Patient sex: M
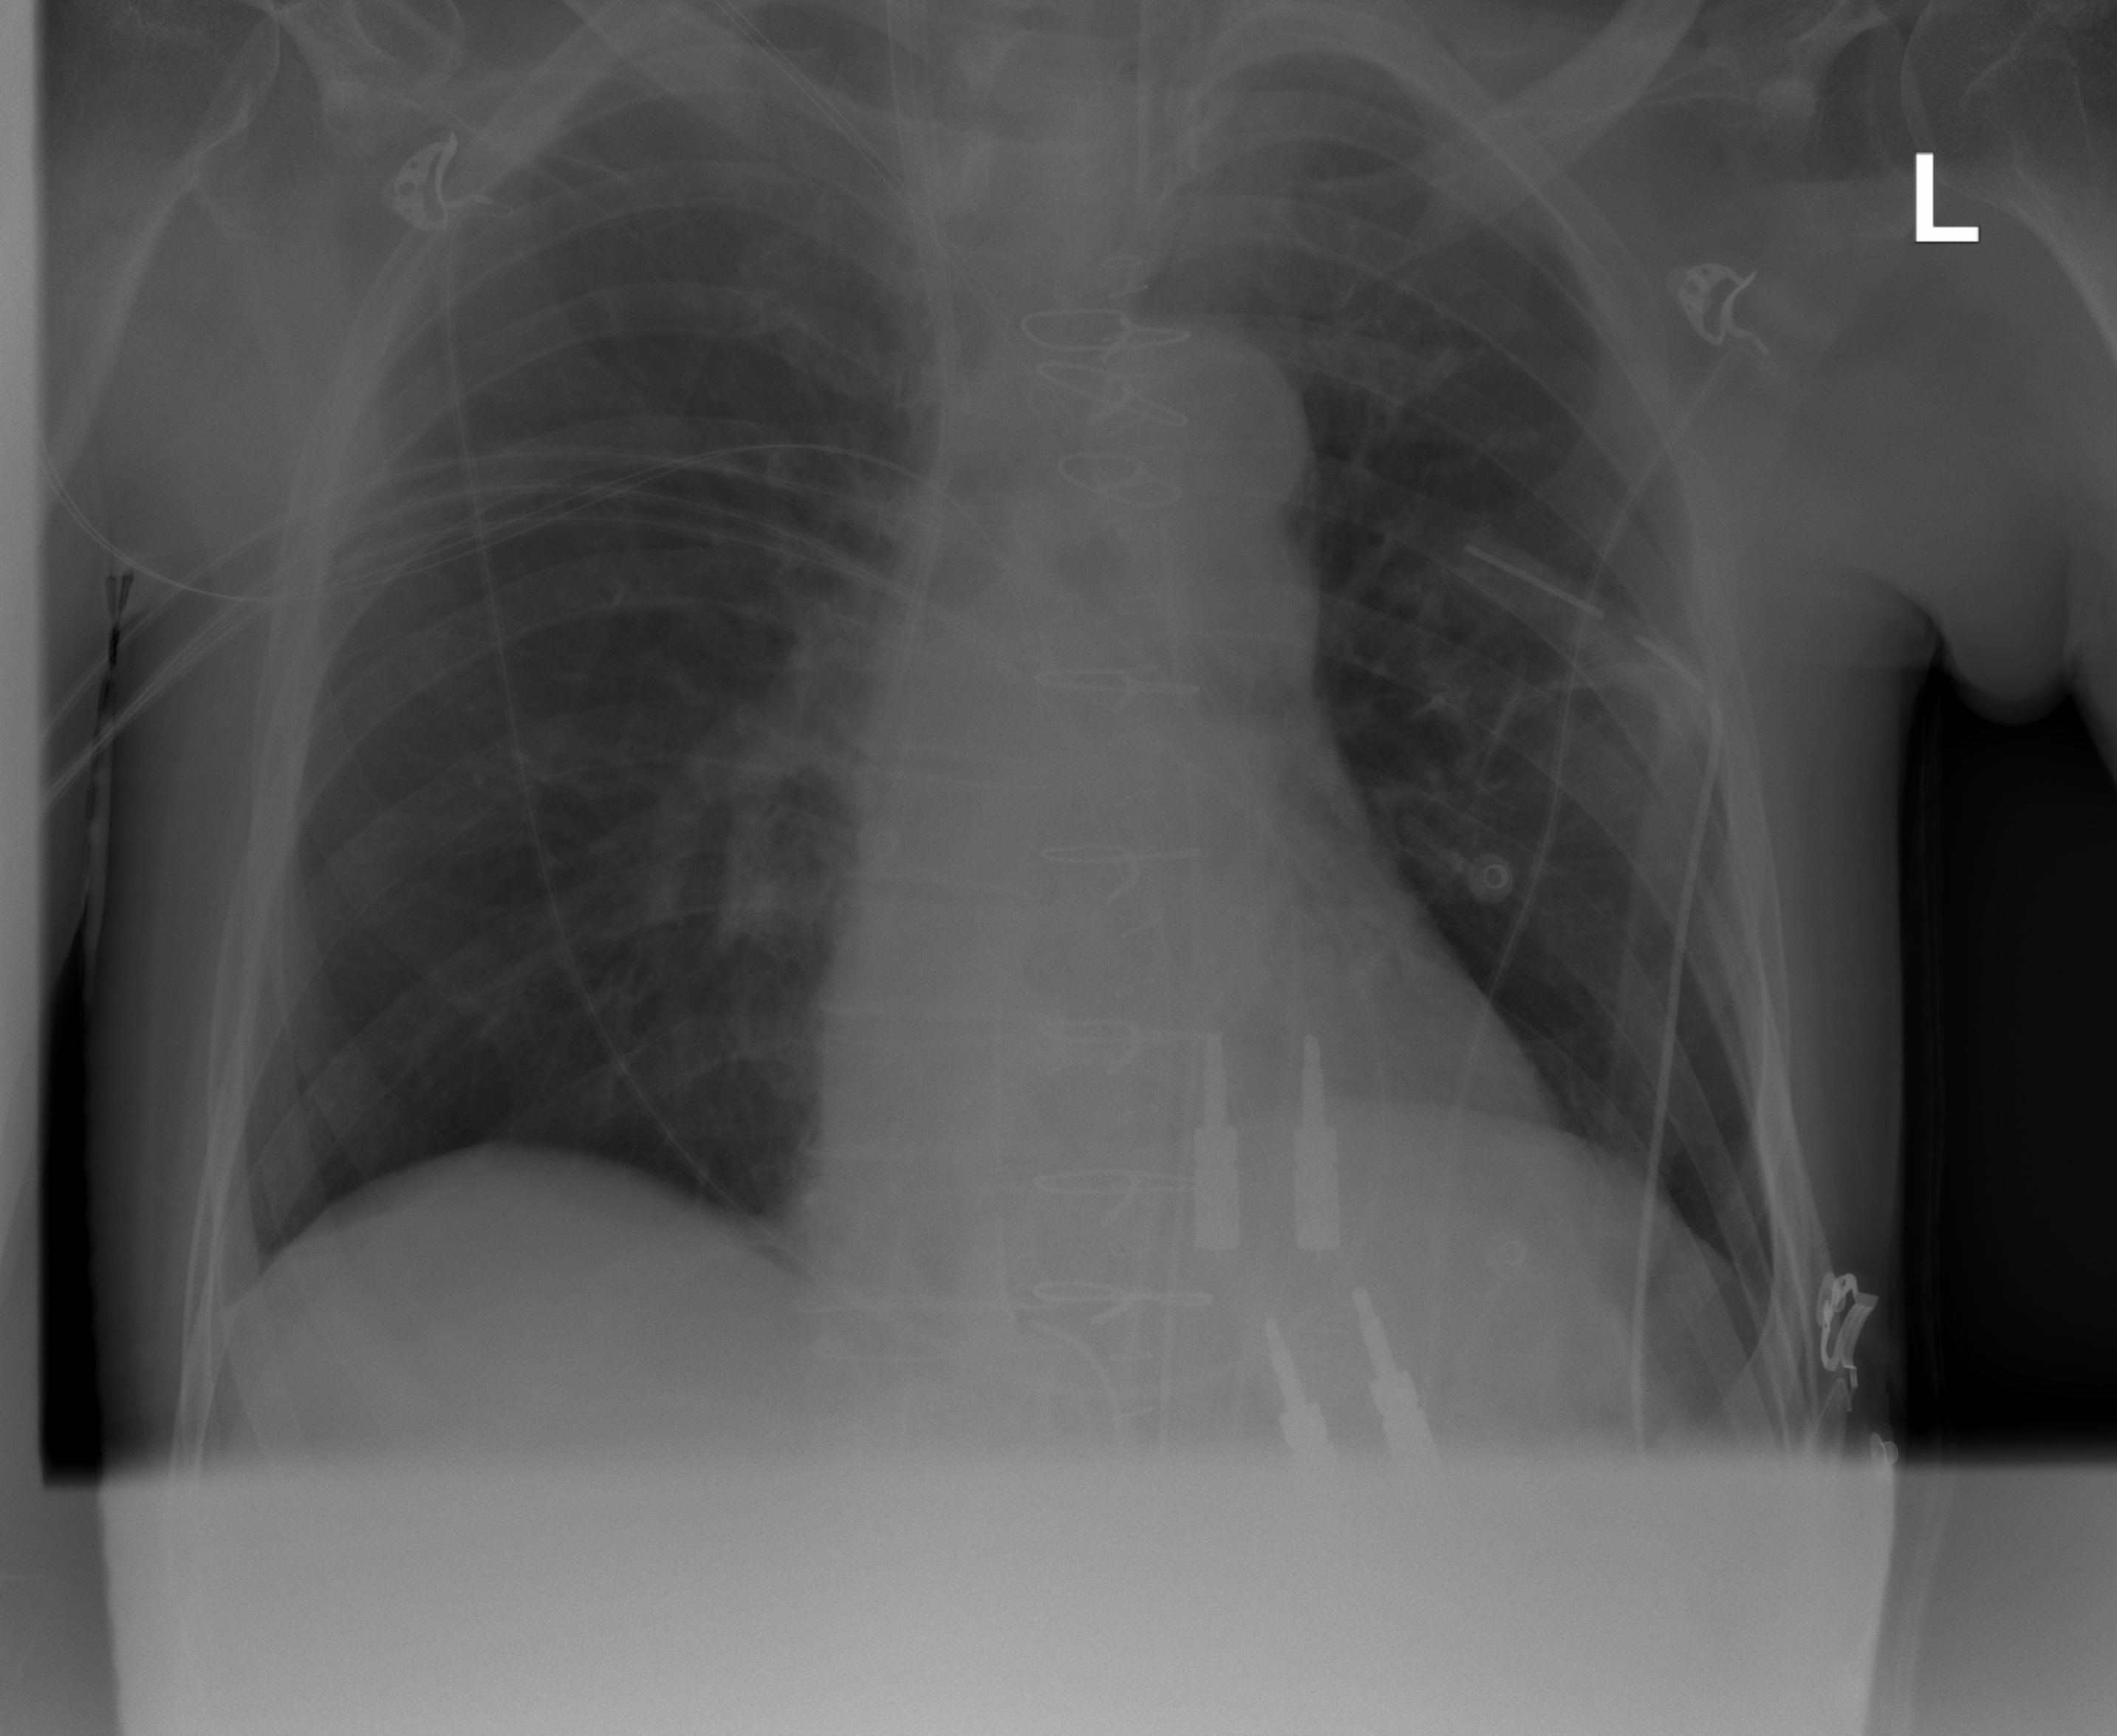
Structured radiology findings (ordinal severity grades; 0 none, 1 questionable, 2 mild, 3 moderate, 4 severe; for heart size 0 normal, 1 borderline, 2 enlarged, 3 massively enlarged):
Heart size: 0
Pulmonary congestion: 0
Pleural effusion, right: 0
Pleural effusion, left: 0
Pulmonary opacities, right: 0
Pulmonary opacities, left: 0
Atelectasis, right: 1
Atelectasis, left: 1